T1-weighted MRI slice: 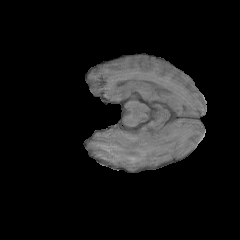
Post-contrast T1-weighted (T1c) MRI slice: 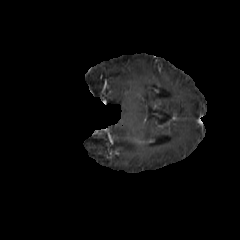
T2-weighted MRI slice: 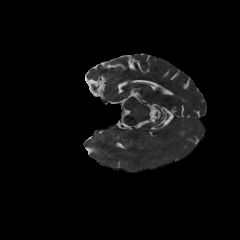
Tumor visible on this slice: no